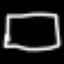
Label: square